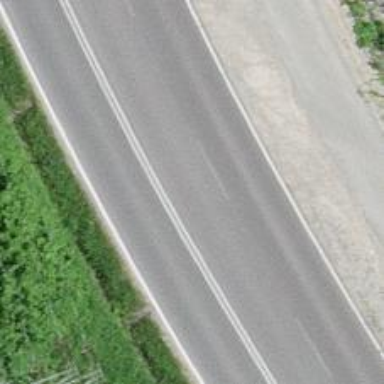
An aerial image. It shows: Primary road with asphalt surface.